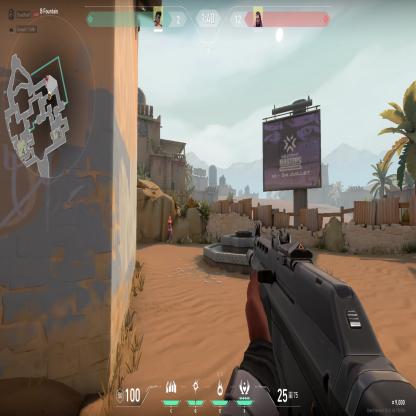
Label: enemy